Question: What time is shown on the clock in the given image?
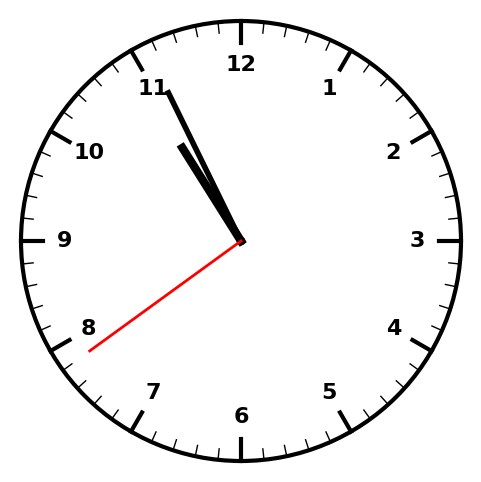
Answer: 10:55:39